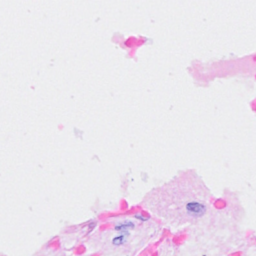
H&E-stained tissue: Breast